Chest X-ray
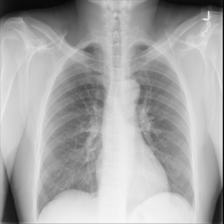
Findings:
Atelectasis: negative
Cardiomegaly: negative
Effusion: negative
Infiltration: negative
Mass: negative
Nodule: negative
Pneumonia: positive
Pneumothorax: negative
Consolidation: negative
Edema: negative
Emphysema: negative
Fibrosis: negative
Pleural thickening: negative
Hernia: negative